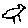
Label: bird